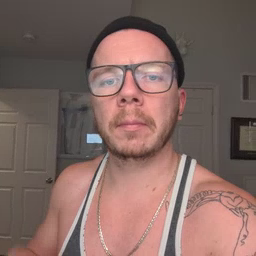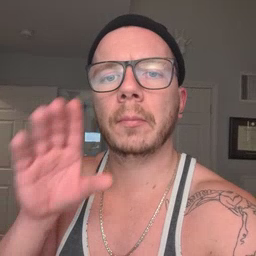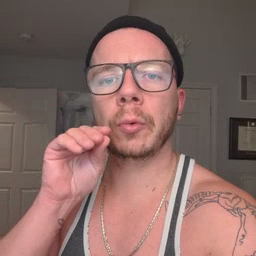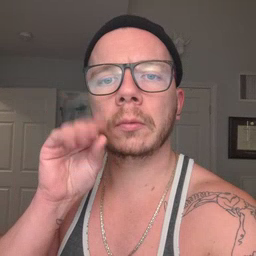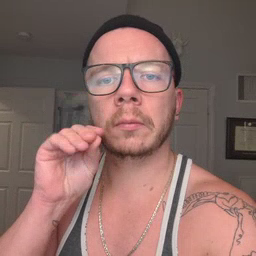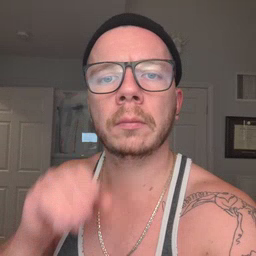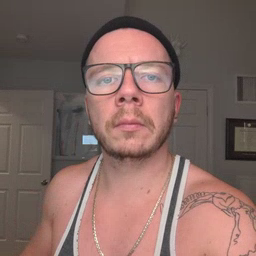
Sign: goose